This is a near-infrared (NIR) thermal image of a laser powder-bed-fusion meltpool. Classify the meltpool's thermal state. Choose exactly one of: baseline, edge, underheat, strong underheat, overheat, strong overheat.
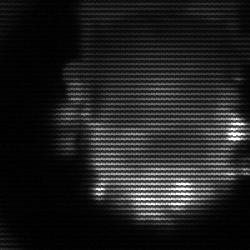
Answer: baseline